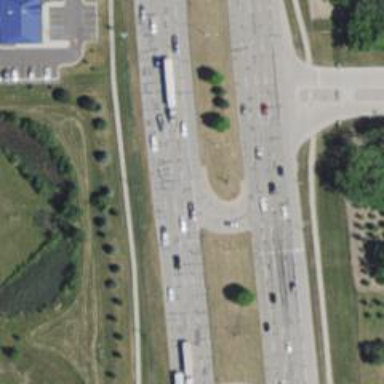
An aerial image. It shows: Secondary link road with separate sidewalk.